Question: I'm new to ASP.NET Core. I want to know is it possible to fetch and sterilize data from MSSQL database to an XML file using c# or any other method? I am using Microsoft SQL Server 15.0.2080.9 and .net 5.0 in visual studio

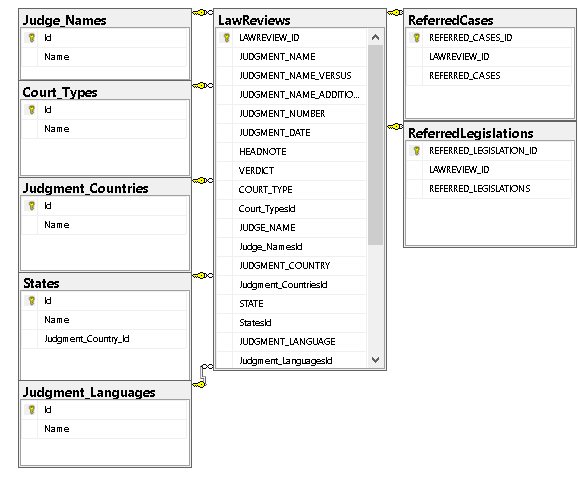
Answer: Here is a simple demo about how to dowload xml file from database:
Model:
'''
public class Test
{
public int Id{ get; set; }
public string Title { get; set; }
public string Name{ get; set; }
public List<Item> Items{ get; set; }
}
public class Item
{
public int Id{ get; set; }
public string Name { get; set; }
}
'''
Controller:
'''
public IActionResult Index()
{
XmlSerializer serializer = new XmlSerializer(typeof(Test));
//get the data you want from the database
Test po = _context.Test.Include(a=>a.Items).ToList();
var stream = new MemoryStream();
//serialize to xml
serializer.Serialize(stream, po);
//download the xml file
return File(stream.ToArray(), "application/xml", "test.xml");
}
'''